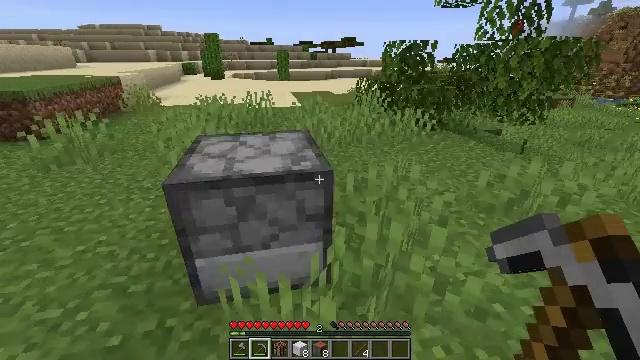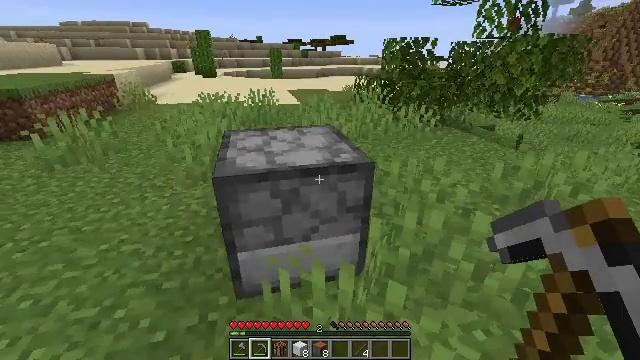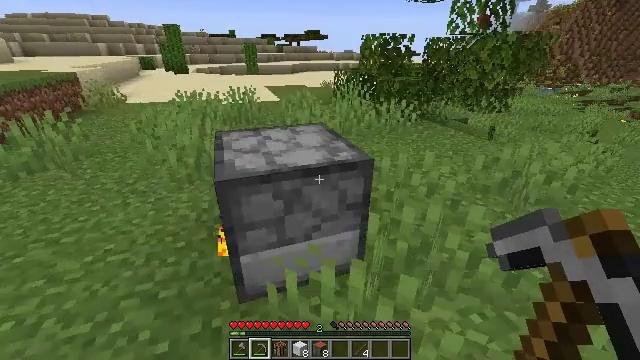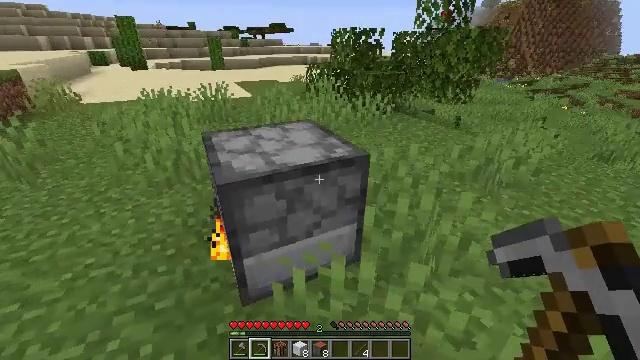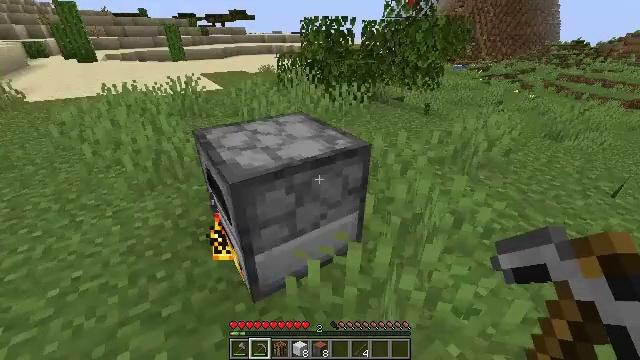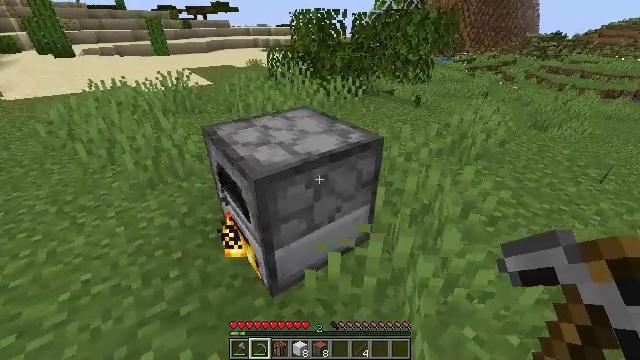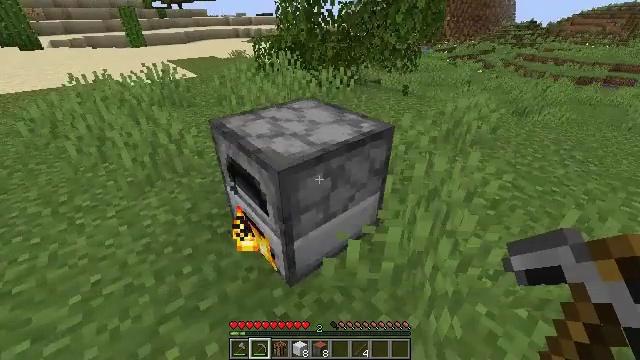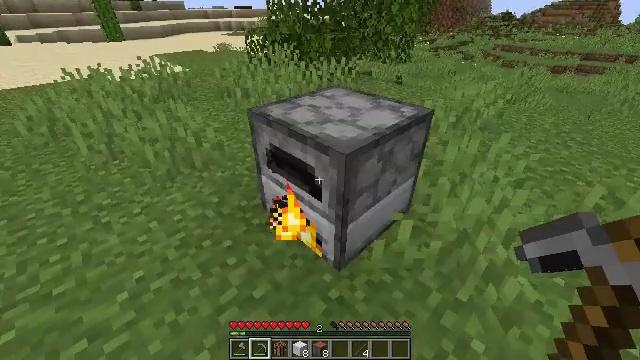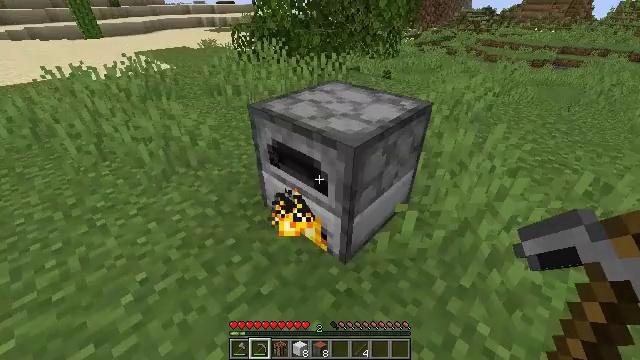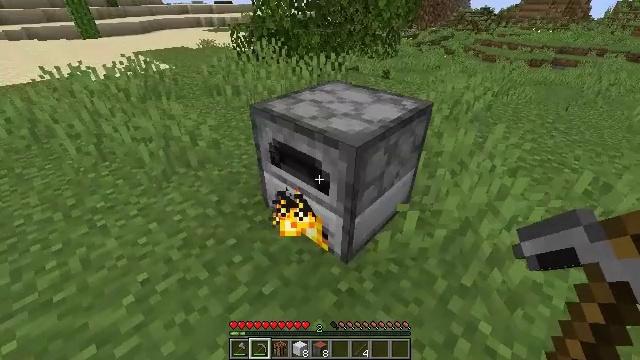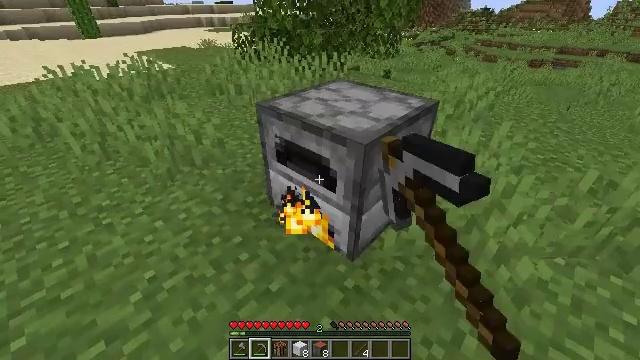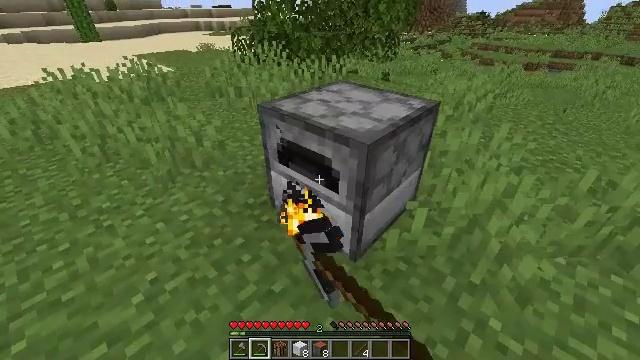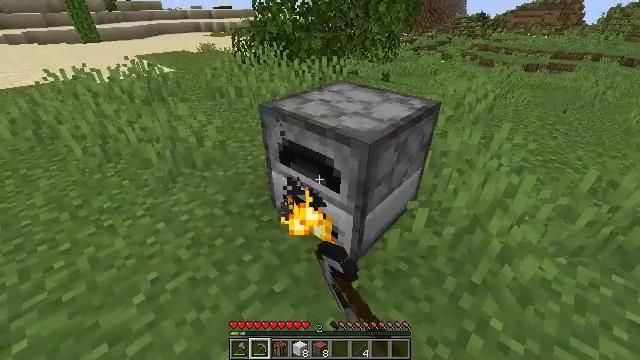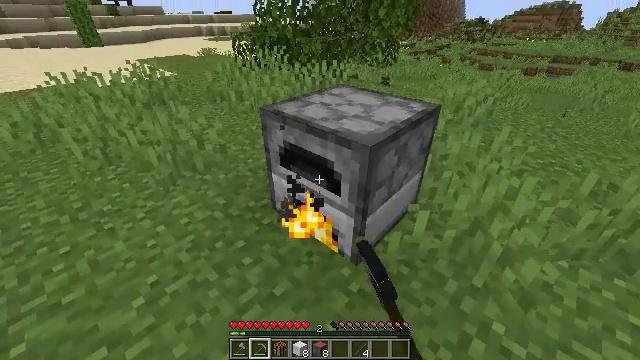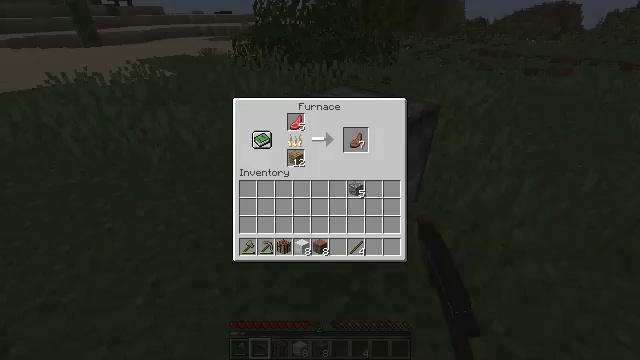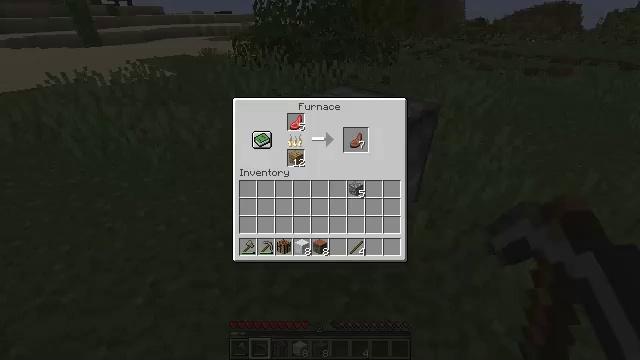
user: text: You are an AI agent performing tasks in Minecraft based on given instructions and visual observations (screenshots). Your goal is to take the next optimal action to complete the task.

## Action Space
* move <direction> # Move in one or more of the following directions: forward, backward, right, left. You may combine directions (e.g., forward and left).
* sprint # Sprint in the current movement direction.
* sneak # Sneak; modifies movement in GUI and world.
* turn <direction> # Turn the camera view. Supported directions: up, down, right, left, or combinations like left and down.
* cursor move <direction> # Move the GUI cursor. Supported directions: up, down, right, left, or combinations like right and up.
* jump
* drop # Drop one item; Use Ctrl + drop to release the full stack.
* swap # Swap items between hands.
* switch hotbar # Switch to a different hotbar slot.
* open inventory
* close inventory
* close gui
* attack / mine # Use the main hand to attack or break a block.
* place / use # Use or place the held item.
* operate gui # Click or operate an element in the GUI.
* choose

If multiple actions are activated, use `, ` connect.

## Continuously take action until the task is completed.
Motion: motion action
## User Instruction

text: Craft the cooked mutton.
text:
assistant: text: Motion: move left, turn right
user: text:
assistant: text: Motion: move left, turn right
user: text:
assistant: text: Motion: move left, turn right and down
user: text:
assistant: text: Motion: move left, turn right and down
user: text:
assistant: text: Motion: move left, turn right and down
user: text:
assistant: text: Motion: move left, turn right and down
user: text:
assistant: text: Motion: move left, turn right and down
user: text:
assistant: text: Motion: turn right
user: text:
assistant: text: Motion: use / place
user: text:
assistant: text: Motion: use / place
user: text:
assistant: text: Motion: use / place
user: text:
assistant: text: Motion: no_op
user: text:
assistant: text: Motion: no_op
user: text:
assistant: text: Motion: open gui
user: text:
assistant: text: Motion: no_op
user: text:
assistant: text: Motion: no_op
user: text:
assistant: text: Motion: no_op
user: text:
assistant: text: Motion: no_op
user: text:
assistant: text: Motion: no_op
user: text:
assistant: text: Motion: no_op
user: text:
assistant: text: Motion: no_op
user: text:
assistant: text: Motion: no_op
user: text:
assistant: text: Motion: cursor move right and up
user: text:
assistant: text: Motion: sneak, cursor move up
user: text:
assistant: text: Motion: sneak
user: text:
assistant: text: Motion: sneak
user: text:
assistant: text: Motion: sneak
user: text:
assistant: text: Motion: sneak
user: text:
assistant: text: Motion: sneak, cursor move right
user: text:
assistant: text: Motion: sneak